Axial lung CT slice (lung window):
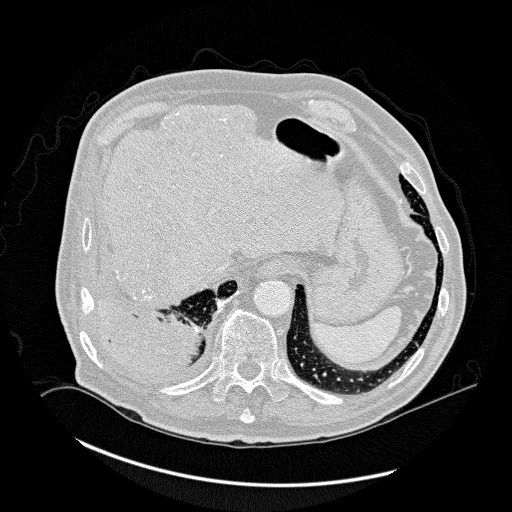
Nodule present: no